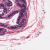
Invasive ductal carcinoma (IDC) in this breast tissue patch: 0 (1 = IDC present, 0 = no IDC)